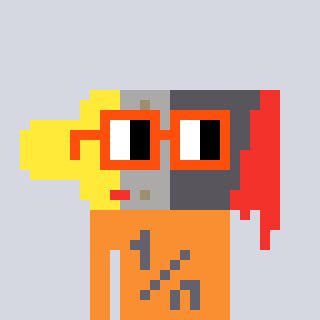
a pixel art character with square orange glasses, a paintbrush-shaped head and a orange-colored body on a cool background